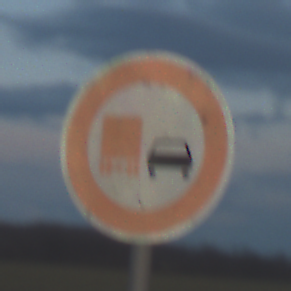
Verkehrszeichen: UeberholverbotKraftfahrzeuge
Umgebung: Outdoor, Nature
Tageszeit: SunriseSunset
Wetter: PartlyCloudy
Licht: Natural
Jahreszeit: NotSpecified
Kontrast: LowContrast